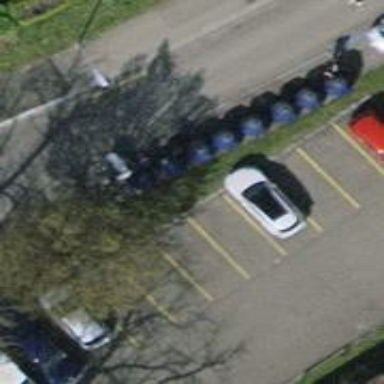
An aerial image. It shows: Recycling container for recycling.